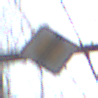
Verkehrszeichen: EndeVorfahrtsstrasse
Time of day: MorningAfternoon
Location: Outdoor (Nature)
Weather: Clear
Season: Winter
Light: Natural